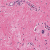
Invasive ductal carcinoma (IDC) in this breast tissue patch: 0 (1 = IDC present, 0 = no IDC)